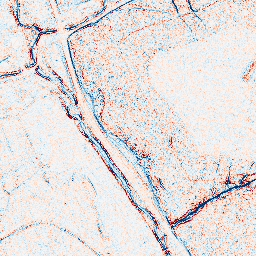
Category: edge_preserving
Decomposition family: anisotropic_diffusion
Decomposition parameters: iterations: 5
kappa: 100
gamma: 0.05
Upsampling method: quintic
Upsampling parameters: scale: 8
Upsampling scale: 8